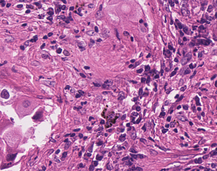
Tumor epithelial tissue: yes
Tumor-associated stroma tissue: yes
Normal tissue: no